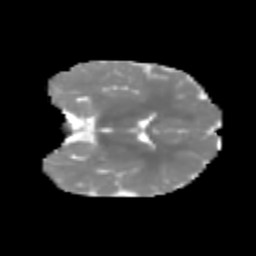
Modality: MD
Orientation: coronal
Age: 6
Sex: male
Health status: healthy